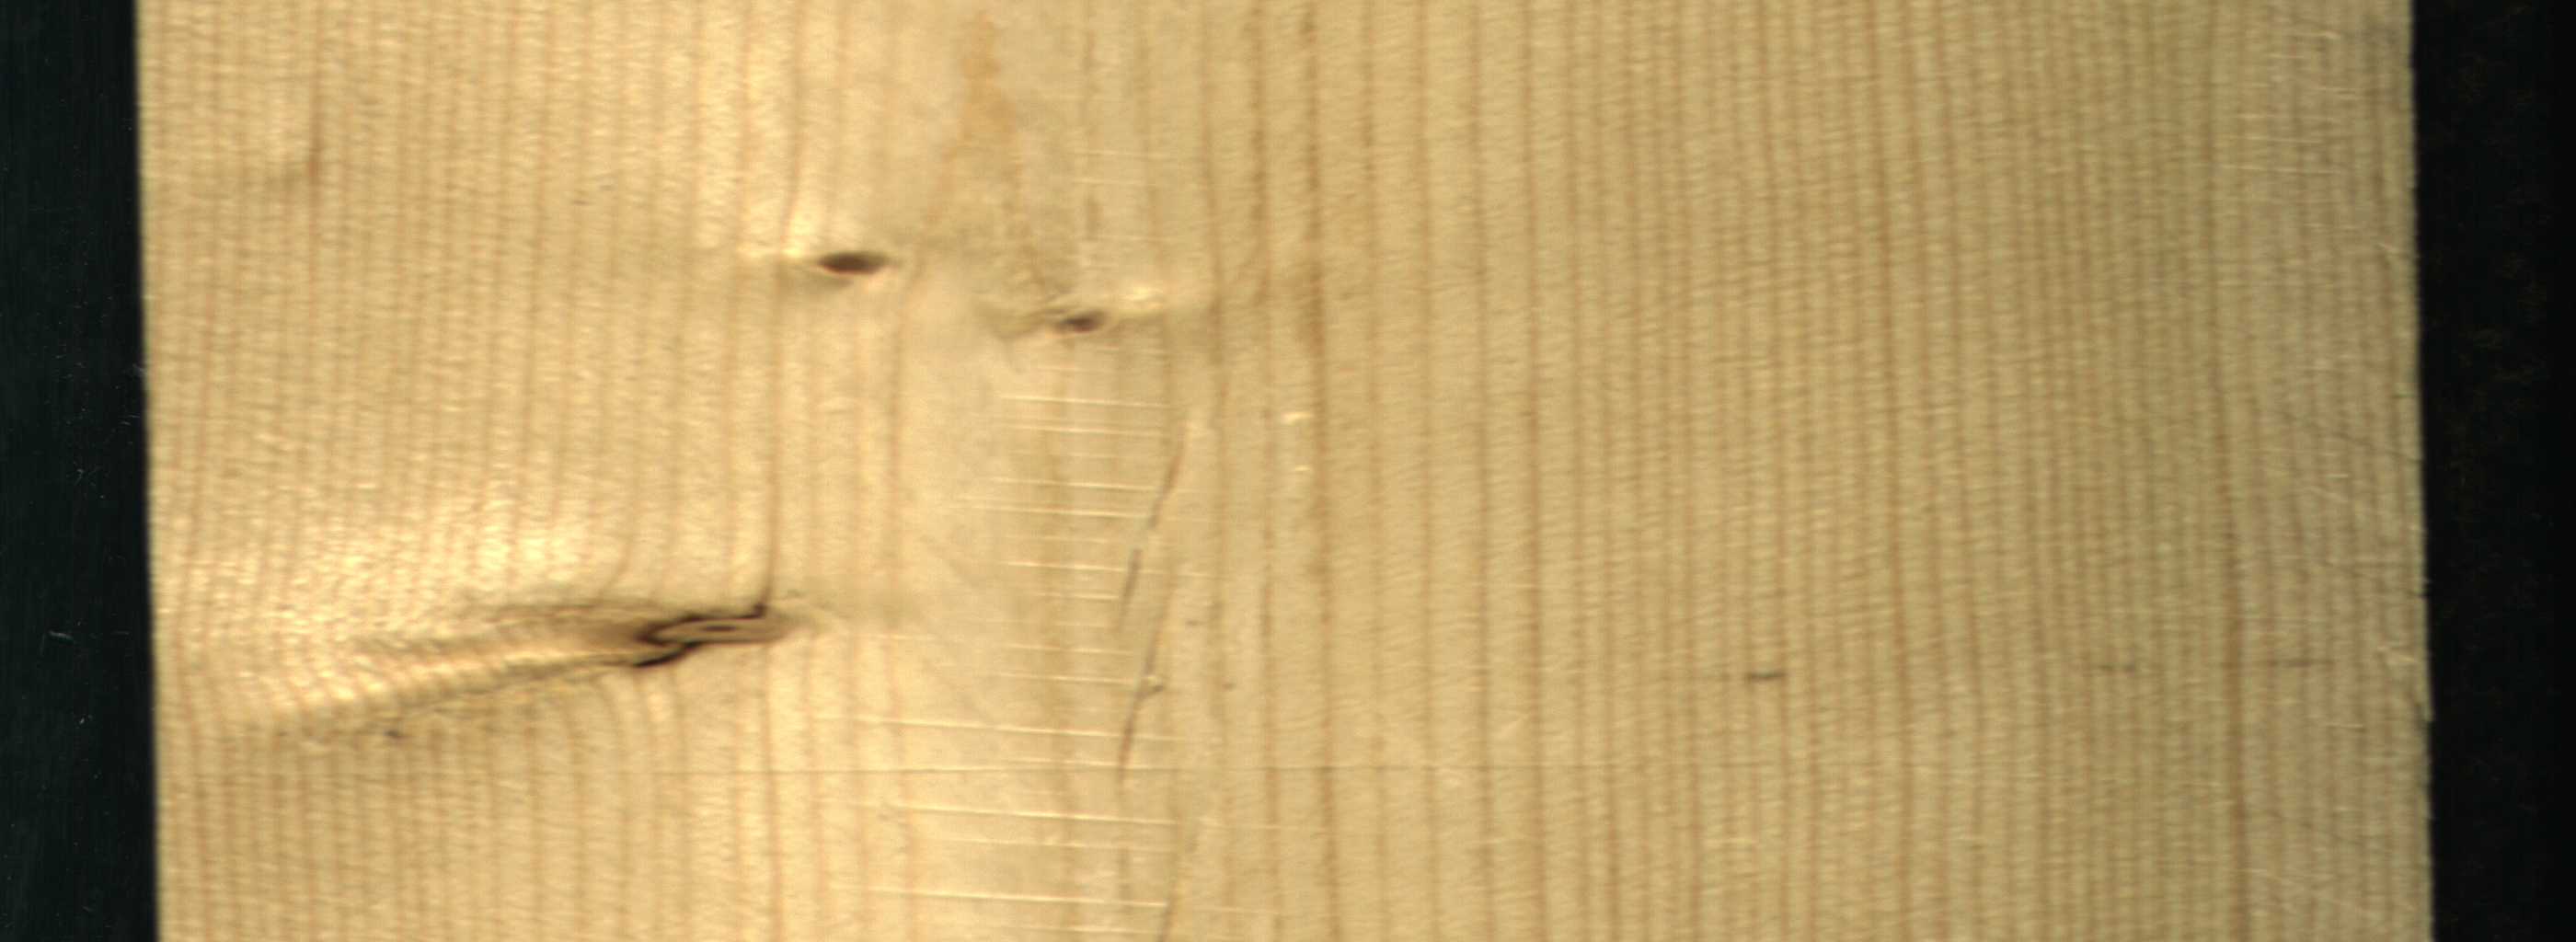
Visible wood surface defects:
Dead_Knot
Live_Knot
Live_Knot